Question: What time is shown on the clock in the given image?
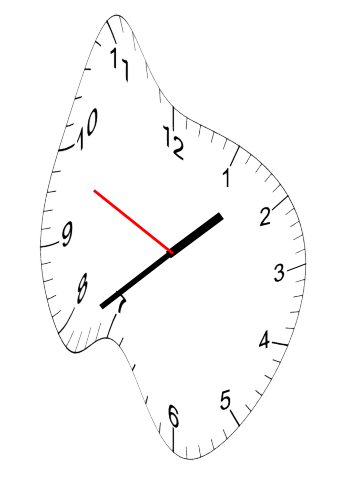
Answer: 01:38:49